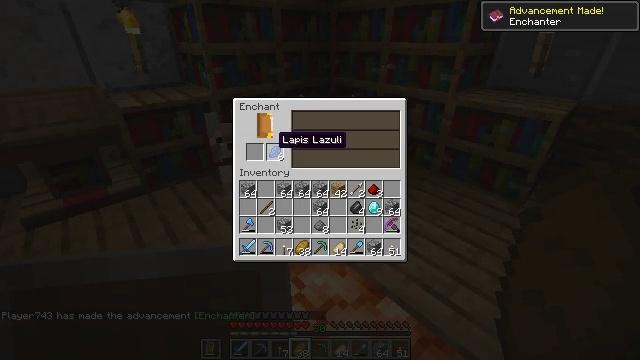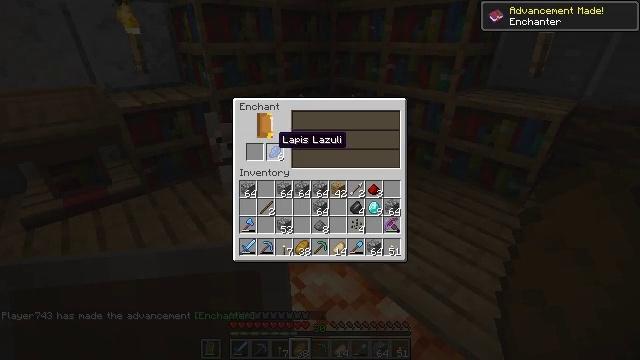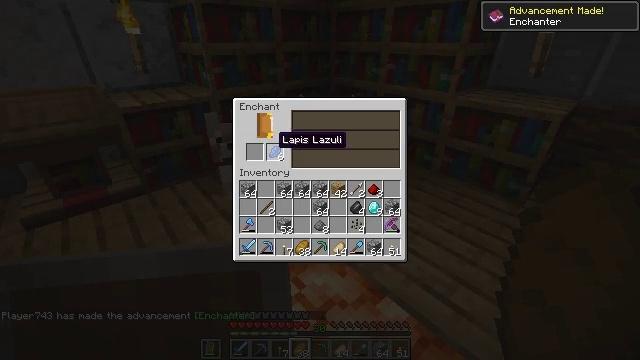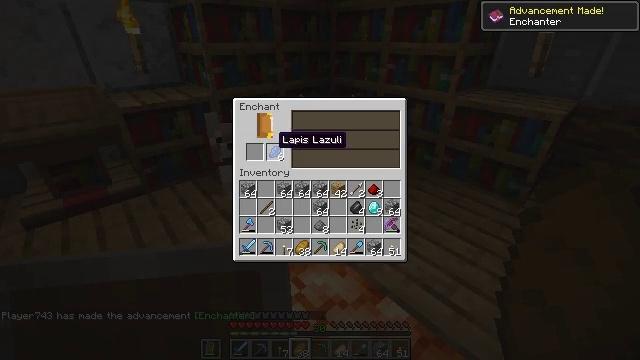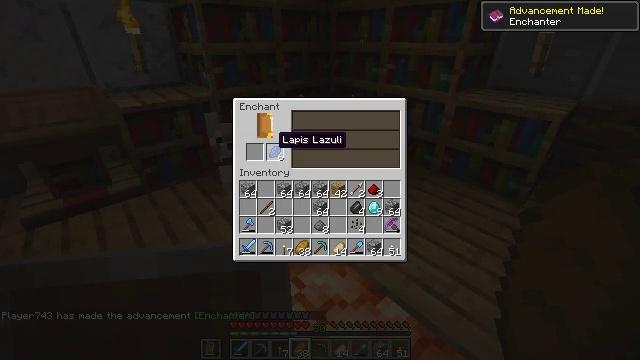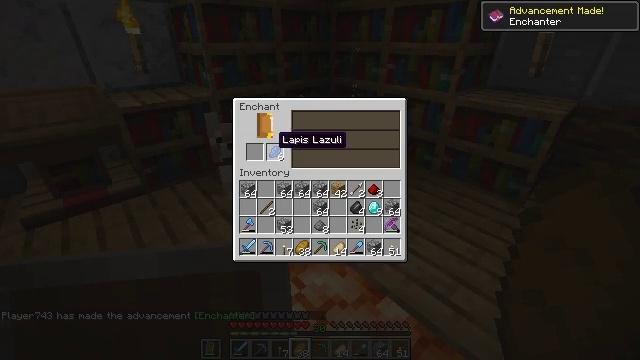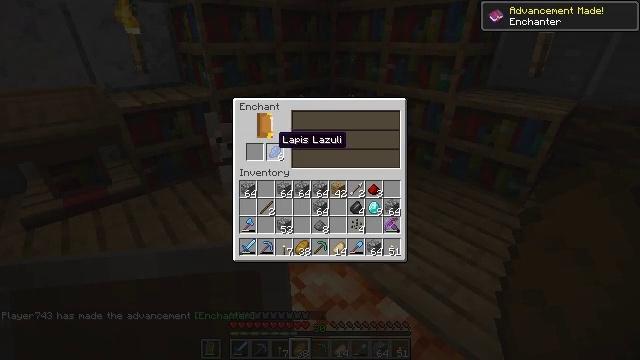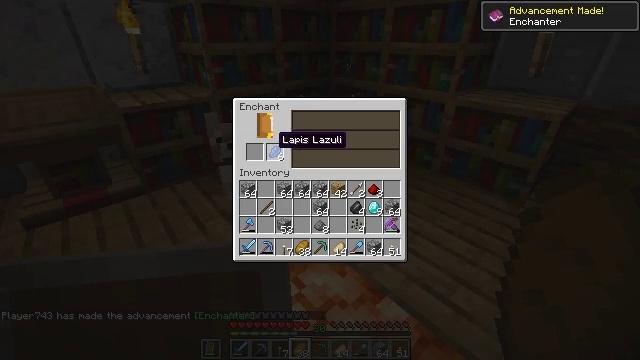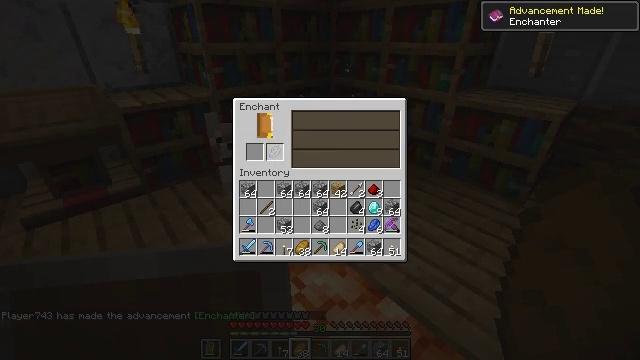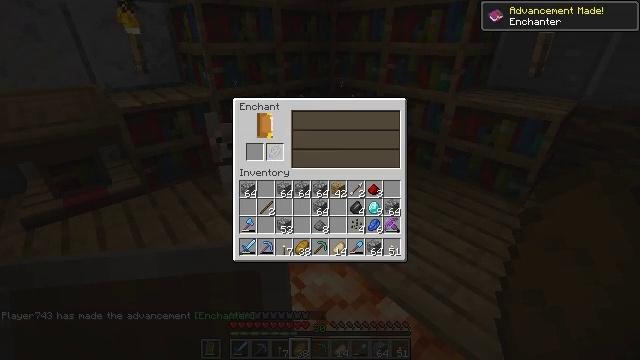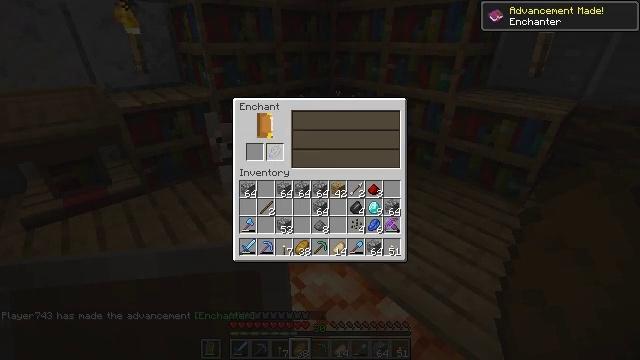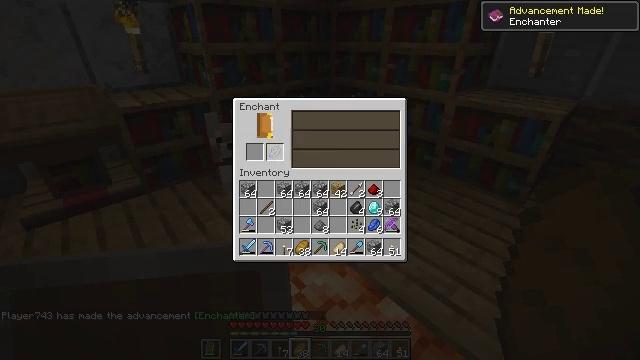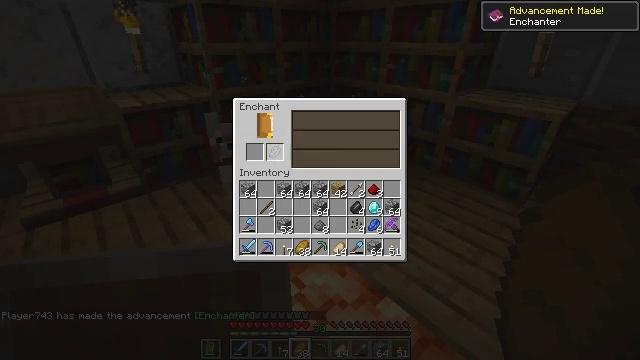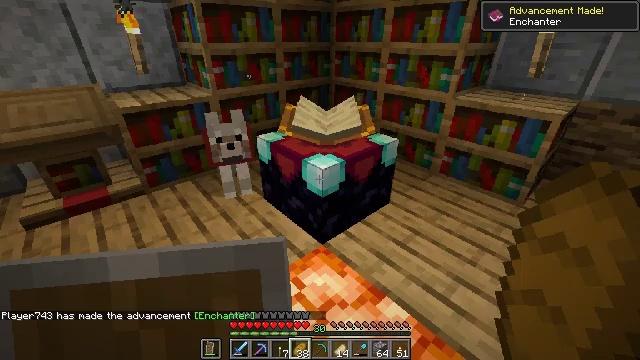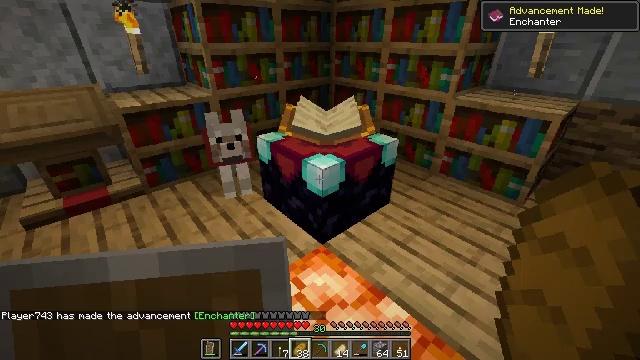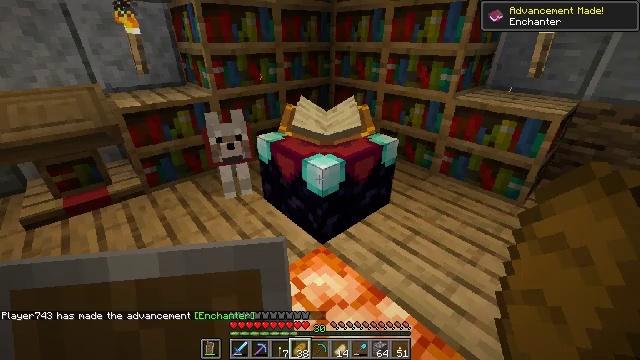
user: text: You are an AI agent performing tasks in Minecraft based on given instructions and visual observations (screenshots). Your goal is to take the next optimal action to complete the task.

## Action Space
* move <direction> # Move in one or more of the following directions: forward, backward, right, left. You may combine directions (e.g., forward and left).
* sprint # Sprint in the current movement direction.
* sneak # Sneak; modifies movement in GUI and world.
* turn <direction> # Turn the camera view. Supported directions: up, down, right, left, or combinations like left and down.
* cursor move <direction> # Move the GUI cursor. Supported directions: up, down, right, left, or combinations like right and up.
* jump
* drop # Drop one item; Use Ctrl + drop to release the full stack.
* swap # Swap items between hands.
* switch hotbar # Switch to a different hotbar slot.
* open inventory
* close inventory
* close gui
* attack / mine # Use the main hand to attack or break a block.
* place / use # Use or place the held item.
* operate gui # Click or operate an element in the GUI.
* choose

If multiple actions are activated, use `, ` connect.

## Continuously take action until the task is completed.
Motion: motion action
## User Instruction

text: Craft the crossbow using sticks, iron, string, and a tripwire hook.
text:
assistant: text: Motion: sneak
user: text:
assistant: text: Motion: sneak
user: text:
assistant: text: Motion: sneak
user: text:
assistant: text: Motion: sneak
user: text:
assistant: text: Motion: sneak
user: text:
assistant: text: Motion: sneak
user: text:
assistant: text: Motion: sneak
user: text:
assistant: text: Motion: sneak, operate gui
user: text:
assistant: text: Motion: sneak, operate gui
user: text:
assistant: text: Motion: sneak, operate gui
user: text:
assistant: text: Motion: sneak
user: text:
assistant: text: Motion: no_op
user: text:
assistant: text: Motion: no_op
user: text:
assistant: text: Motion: close gui
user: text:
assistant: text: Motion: no_op
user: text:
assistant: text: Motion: no_op
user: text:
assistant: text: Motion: use / place
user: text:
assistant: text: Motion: use / place
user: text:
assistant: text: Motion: use / place
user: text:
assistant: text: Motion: no_op
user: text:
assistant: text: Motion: no_op
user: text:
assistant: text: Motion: open gui
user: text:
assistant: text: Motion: sneak, cursor move right
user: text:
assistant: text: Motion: sneak, cursor move right and down
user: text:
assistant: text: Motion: sneak, cursor move right and down
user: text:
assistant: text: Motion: sneak, cursor move down
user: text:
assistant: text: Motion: sneak
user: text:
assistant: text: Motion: sneak
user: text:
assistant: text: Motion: sneak, cursor move left
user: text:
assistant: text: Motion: sneak, cursor move left